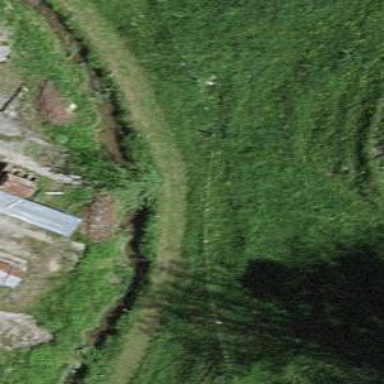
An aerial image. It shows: Ditch in the surroundings.